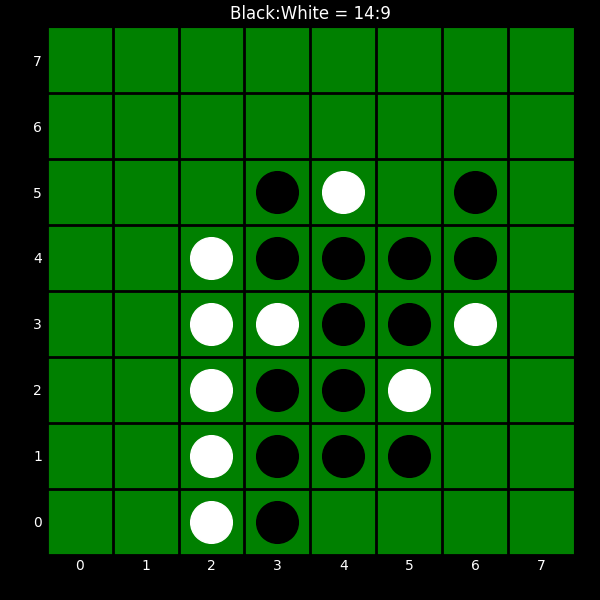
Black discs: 14
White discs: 9